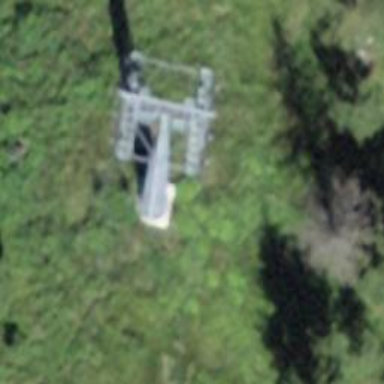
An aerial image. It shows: Pylon for aerialway.